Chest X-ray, PA view. Patient: 47 years old, sex F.
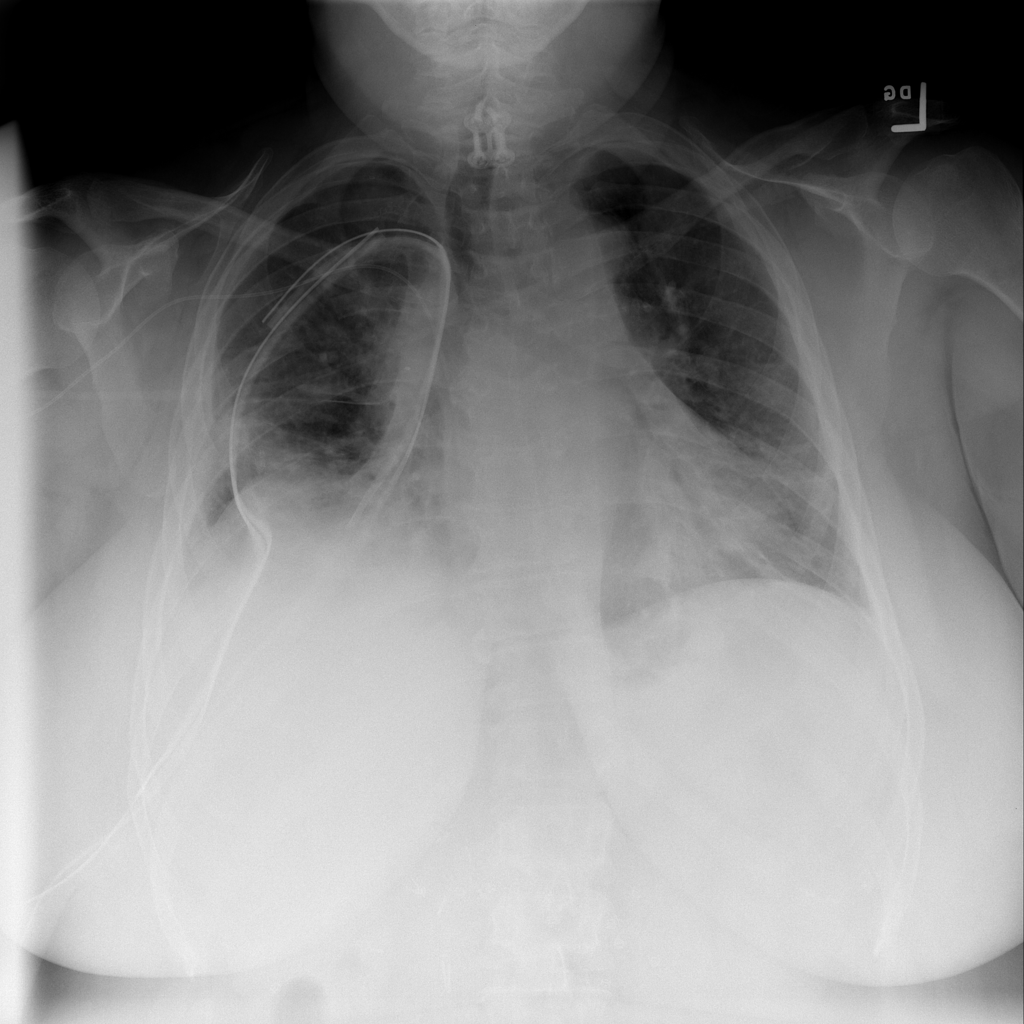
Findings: No Finding